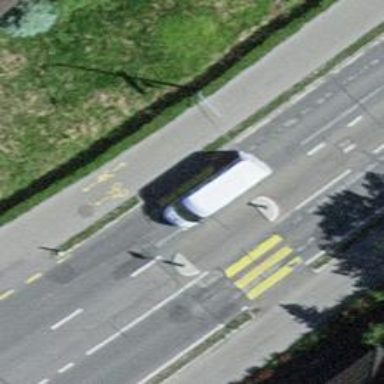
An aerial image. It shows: Asphalt footway with marked zebra crossing. The crossing includes island.